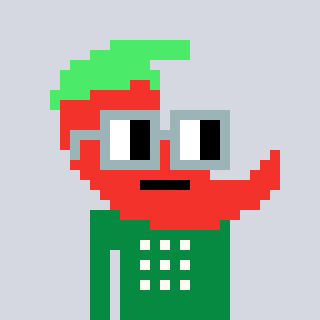
a pixel art character with square dark gray glasses, a chilli-shaped head and a green-colored body on a cool background